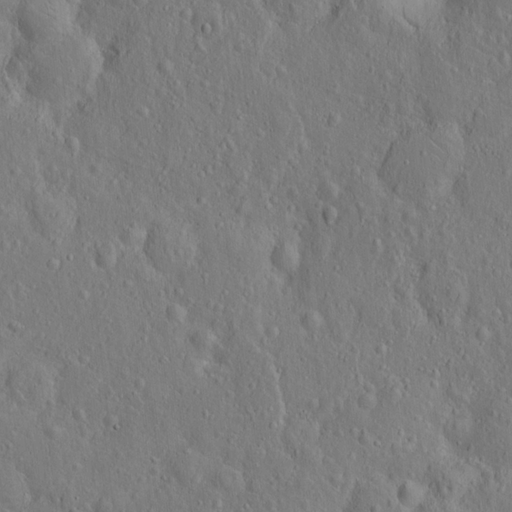
Objects detected: cone